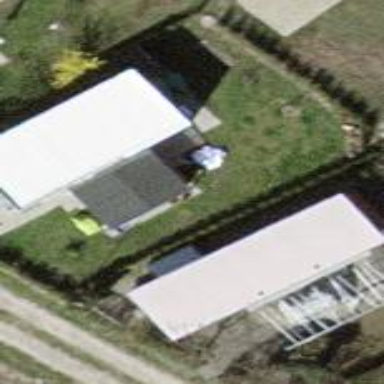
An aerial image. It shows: Static caravan building.